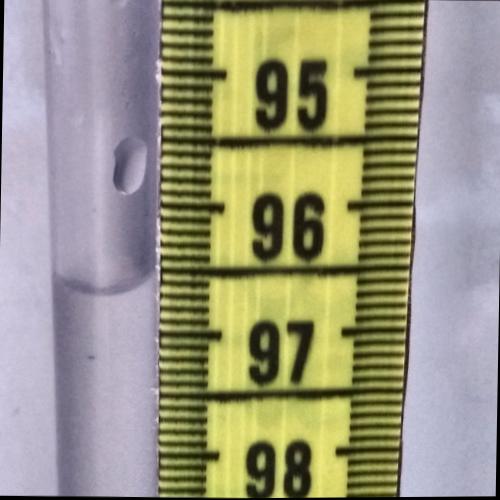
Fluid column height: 96.6 cm